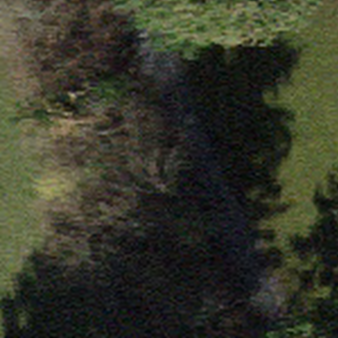
Label: other